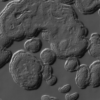
Label: not_dusty